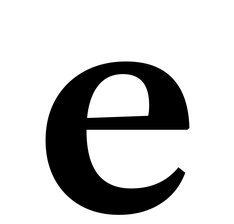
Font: LibreCaslonText_SemiBold